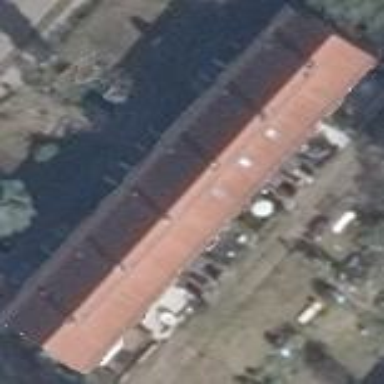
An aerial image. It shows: Residential building with grey gabled roof.